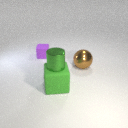
large green rubber cube in front of small purple rubber cube